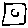
Label: square